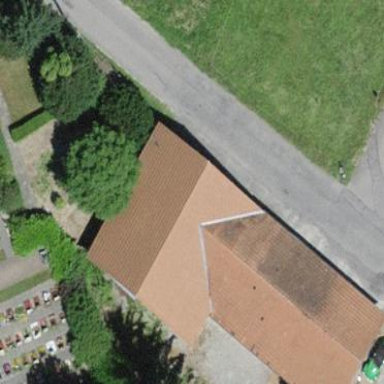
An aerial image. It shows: Rural barn.